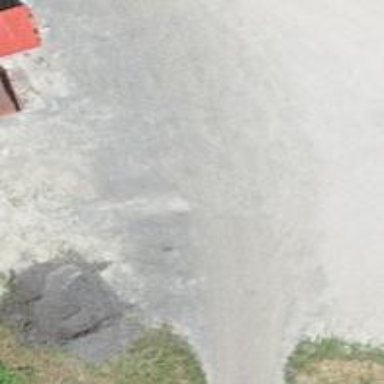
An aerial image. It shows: Track road.